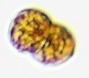
Label: Margalefidinium